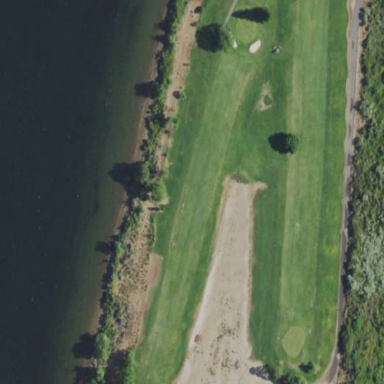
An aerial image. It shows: Golf bunker filled with natural sand.